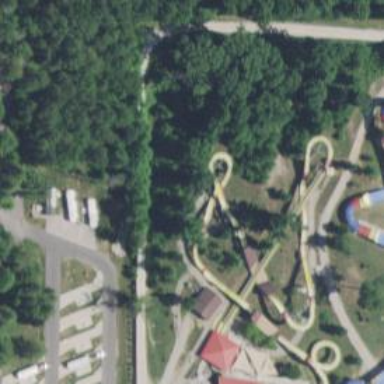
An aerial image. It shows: Water slide attraction.